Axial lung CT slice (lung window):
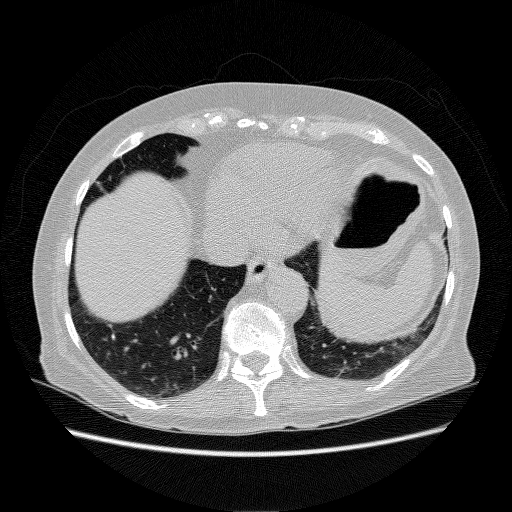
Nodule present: yes
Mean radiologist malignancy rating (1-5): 1